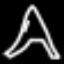
Label: The Eiffel Tower